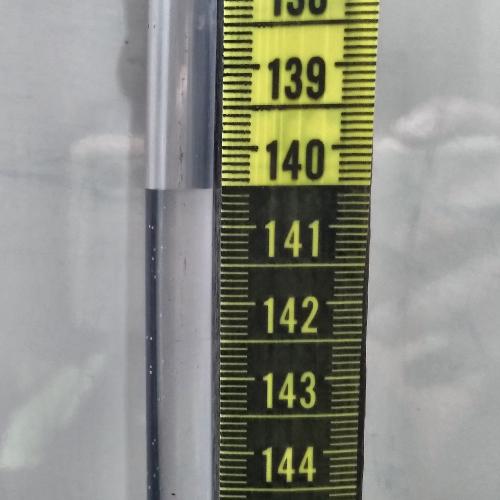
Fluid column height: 140.5 cm